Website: crate-barrel
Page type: account-selection
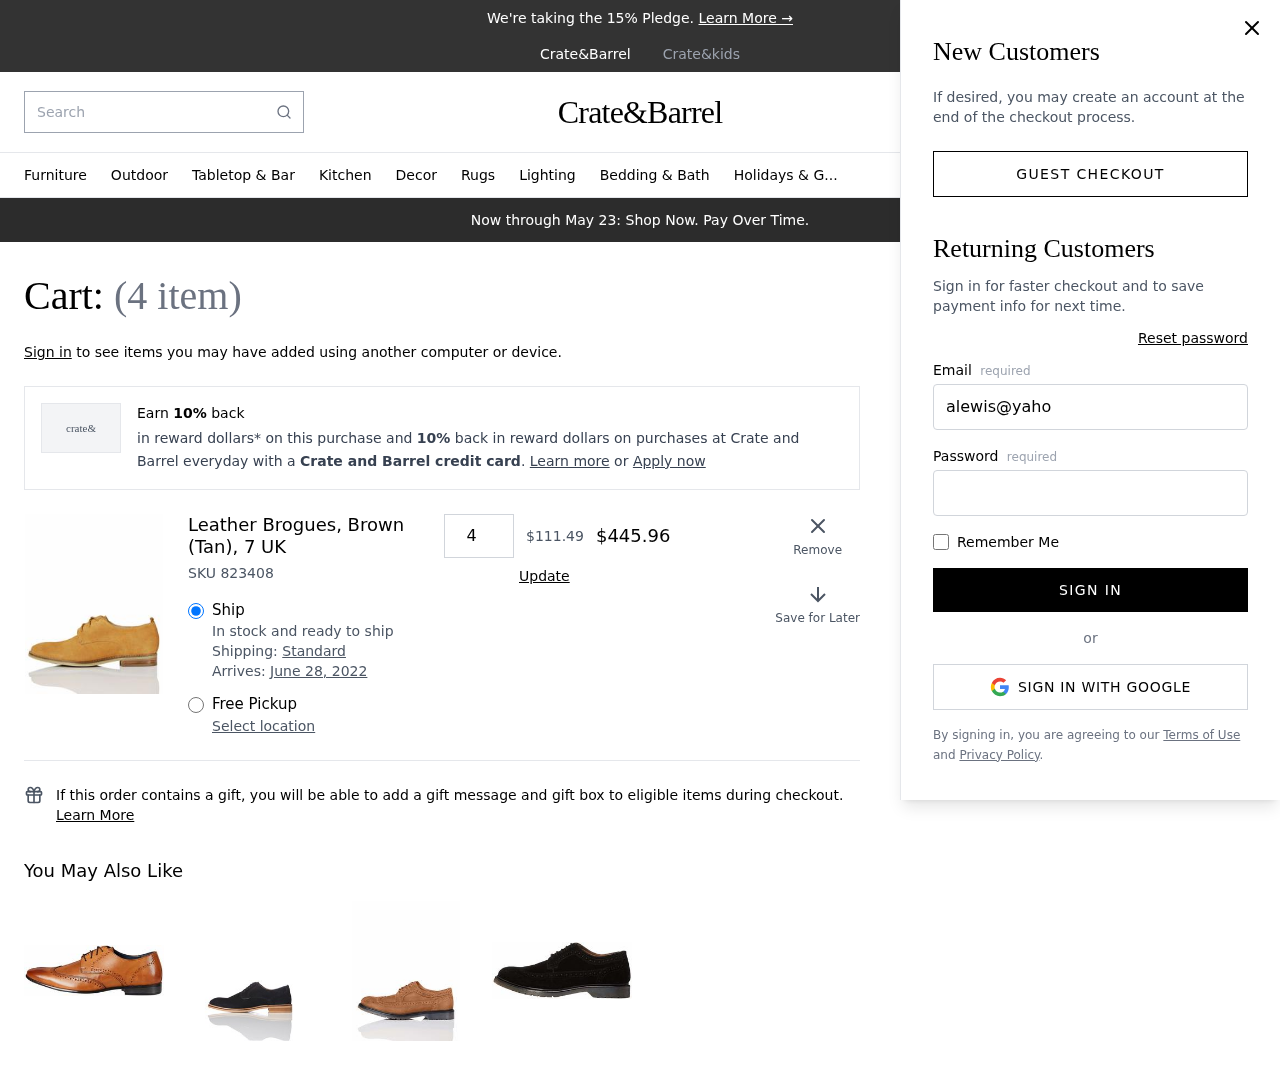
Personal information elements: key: PII_EMAIL
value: alewis@yahoo.com
Product elements: key: PRODUCT1_NAME
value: Leather Brogues, Brown (Tan), 7 UK
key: PRODUCT1_PRICE
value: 111.49
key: PRODUCT1_QUANTITY
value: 4
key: PRODUCT1_SKU
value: SKU 823408
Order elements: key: ORDER_NUM_ITEMS
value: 4
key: ORDER_DELIVERY_DATE
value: June 28, 2022
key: ORDER_SUBTOTAL
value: $445.96
Search elements: key: HEADER_SEARCH
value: Search